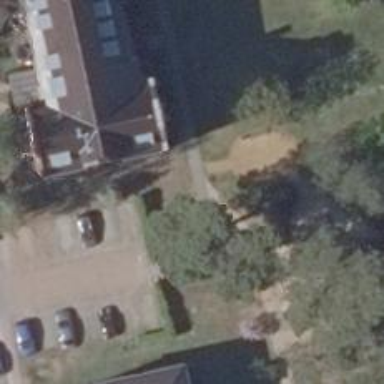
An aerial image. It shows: Paved footway.